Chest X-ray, AP view. Patient: 45 years old, sex M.
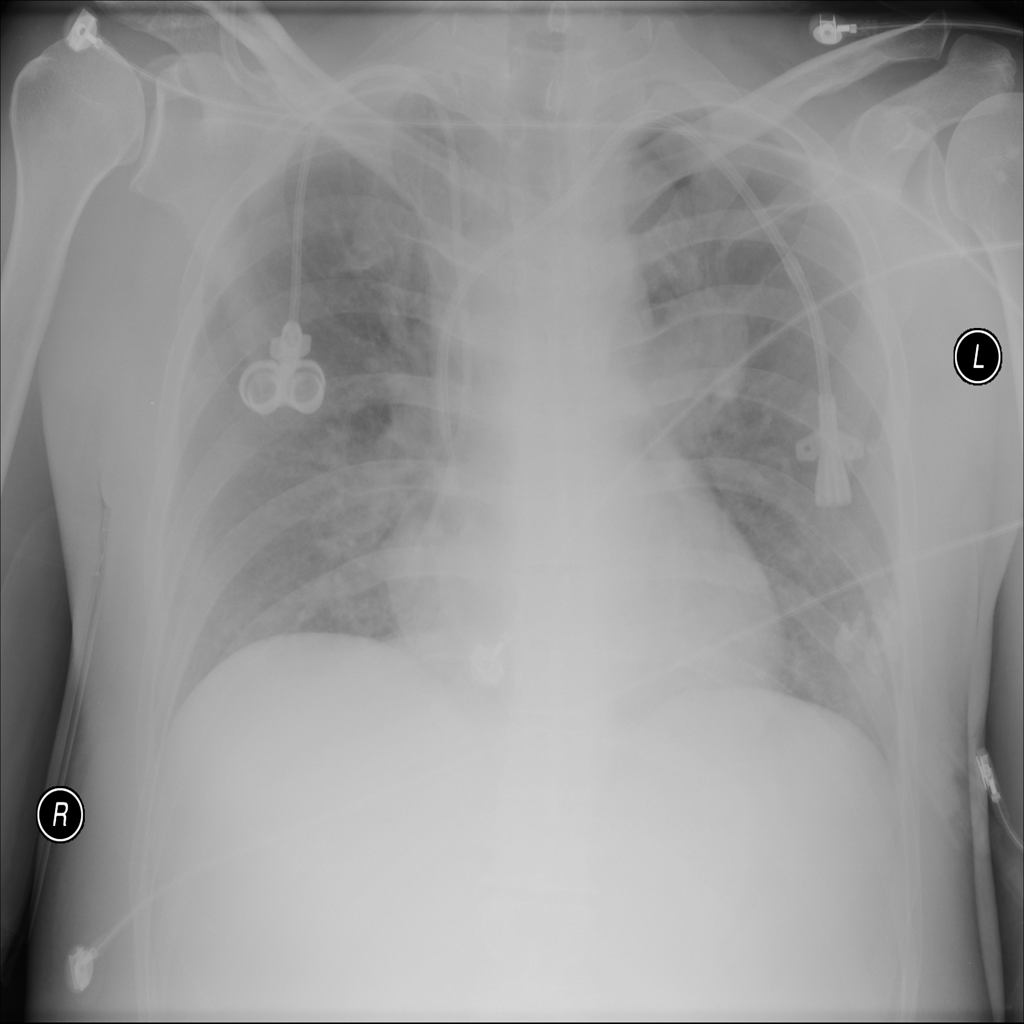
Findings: Infiltration, Mass